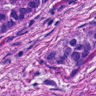
Metastatic tissue present: yes